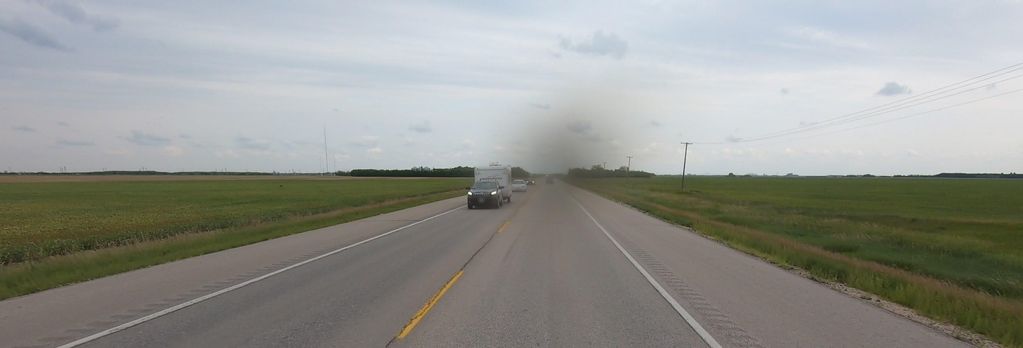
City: winnipeg